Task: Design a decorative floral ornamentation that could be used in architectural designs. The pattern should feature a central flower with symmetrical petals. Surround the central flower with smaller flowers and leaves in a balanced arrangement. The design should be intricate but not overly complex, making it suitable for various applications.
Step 92:
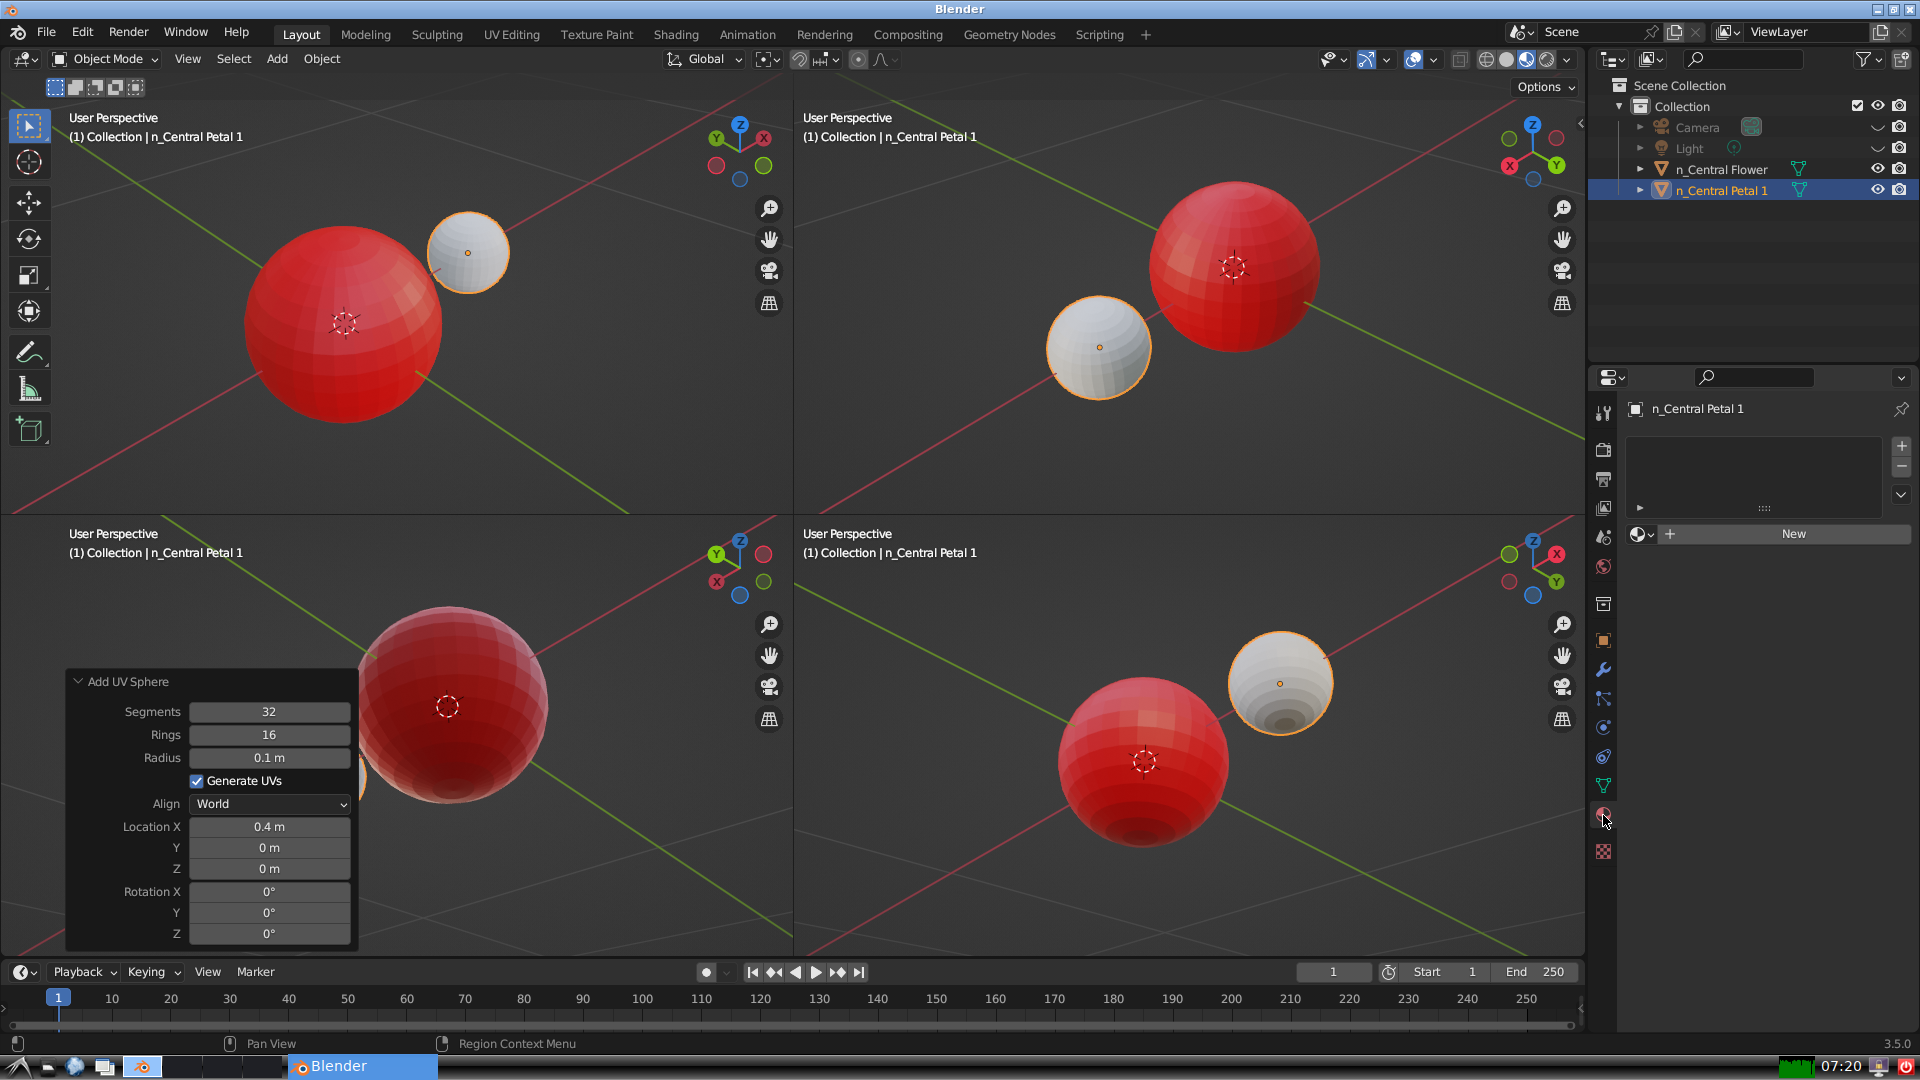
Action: {"mouse_move": [1636, 534]}